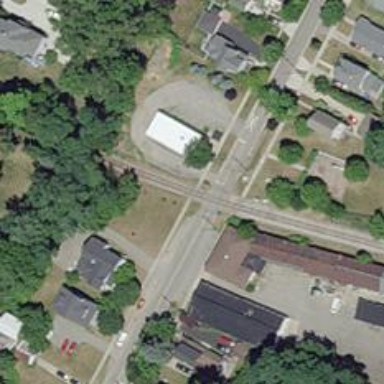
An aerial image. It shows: Railway crossing.